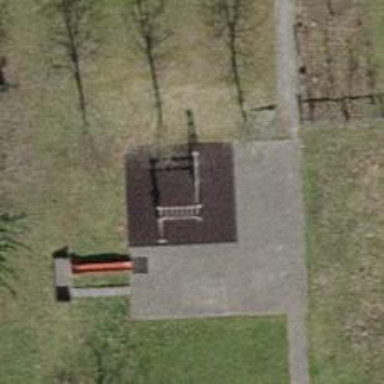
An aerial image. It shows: Playground featuring climbing frame.